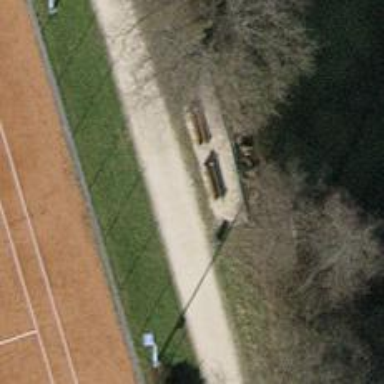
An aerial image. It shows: Brown bench in the vicinity.